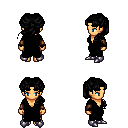
a pixel art fantasy rpg character, female body template, human, tanned skin, black robe, gold greaves, black princess hairstyle, leather bracers, metal boots, four views (front, back, left, right), 2x2 character sprite sheet, small pixel art, hard edges, no anti-aliasing